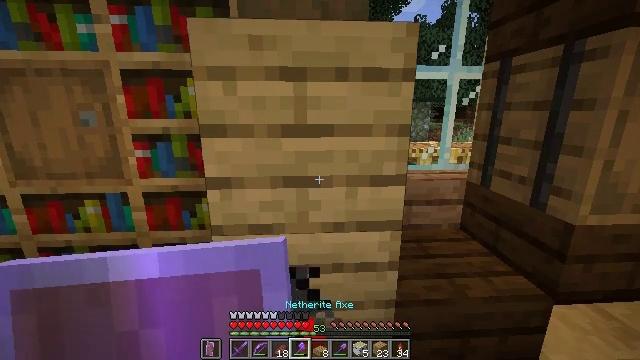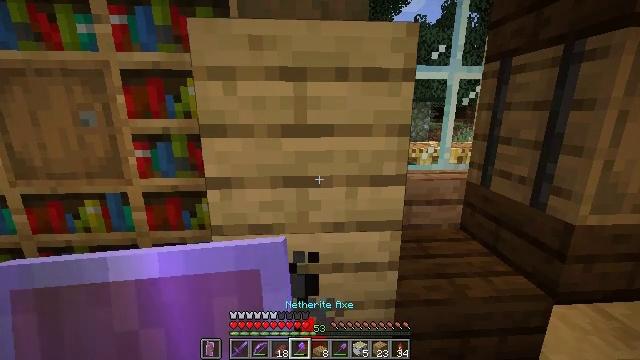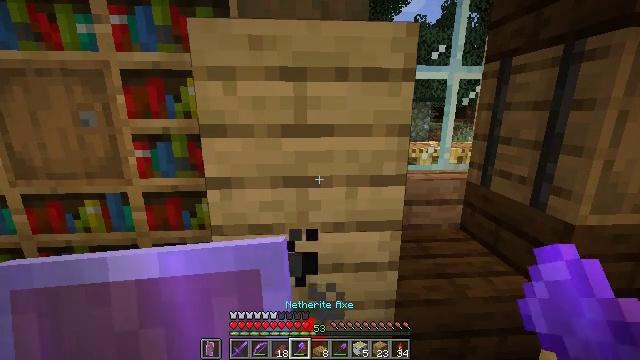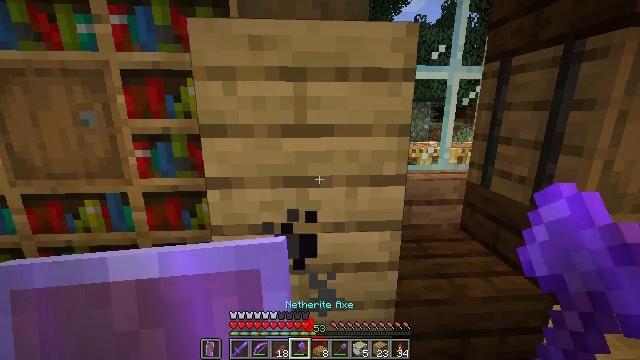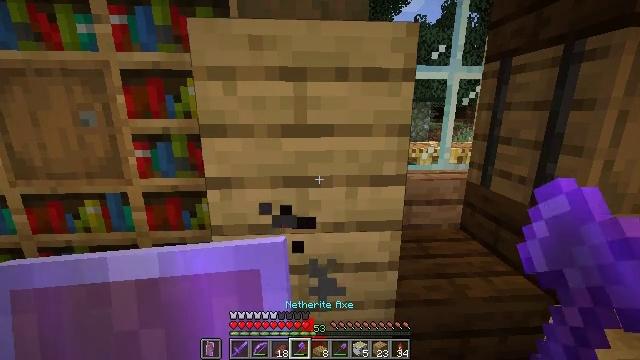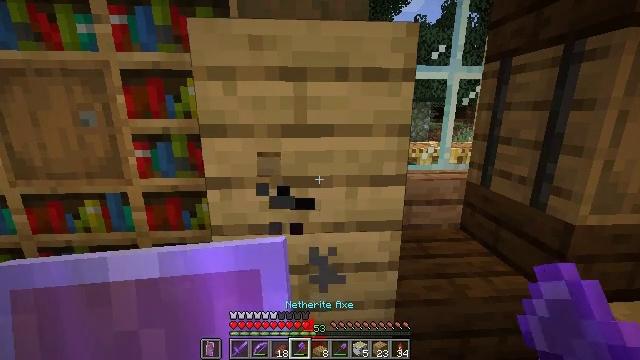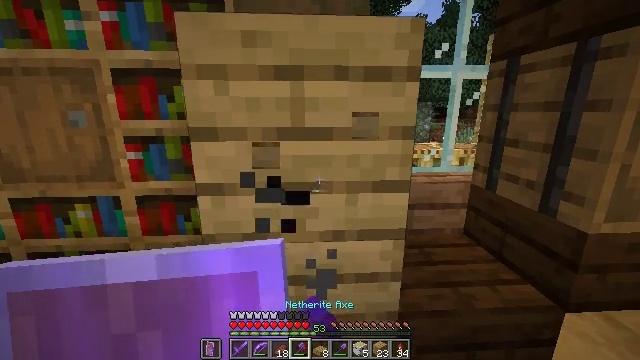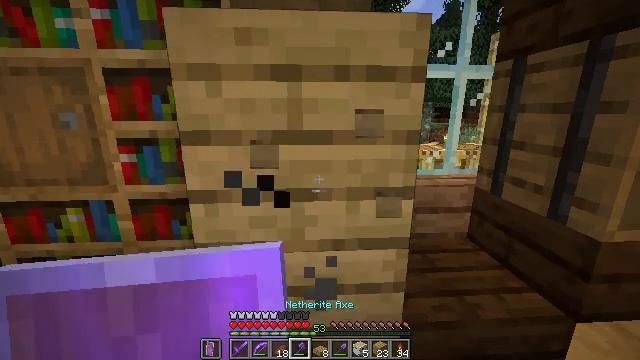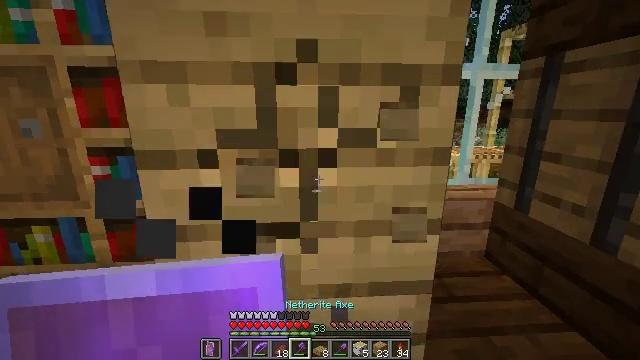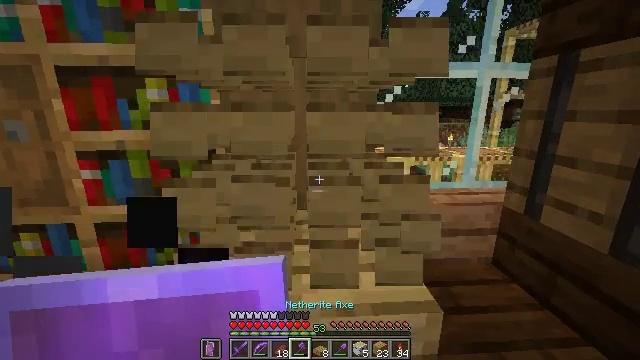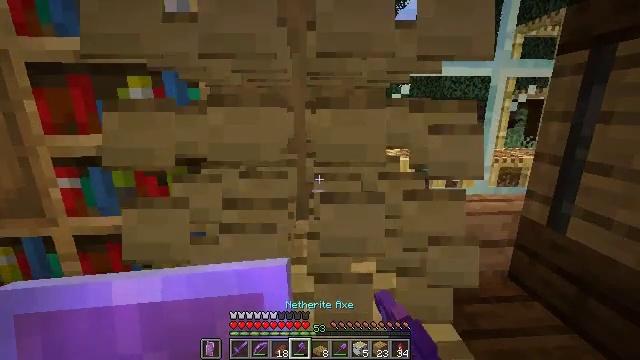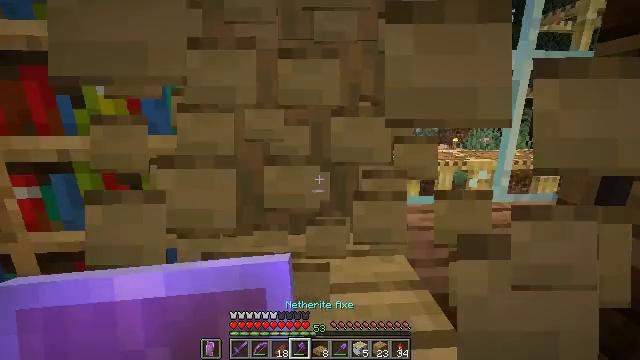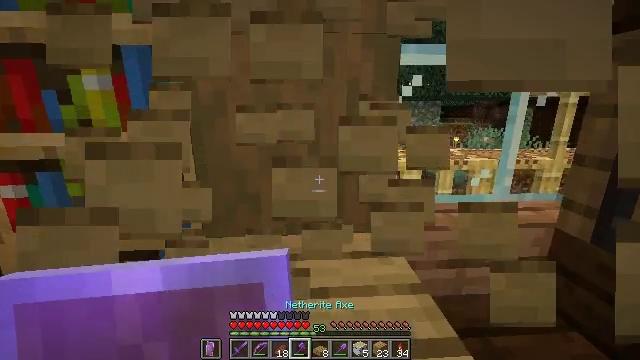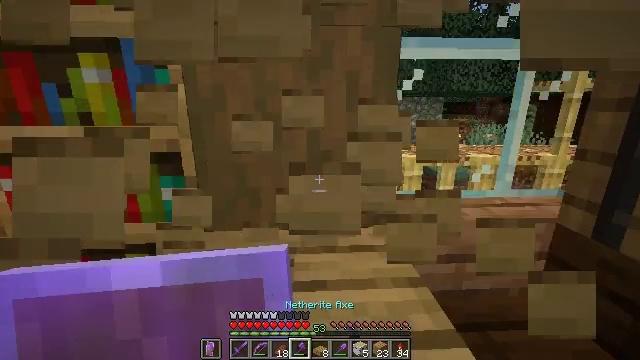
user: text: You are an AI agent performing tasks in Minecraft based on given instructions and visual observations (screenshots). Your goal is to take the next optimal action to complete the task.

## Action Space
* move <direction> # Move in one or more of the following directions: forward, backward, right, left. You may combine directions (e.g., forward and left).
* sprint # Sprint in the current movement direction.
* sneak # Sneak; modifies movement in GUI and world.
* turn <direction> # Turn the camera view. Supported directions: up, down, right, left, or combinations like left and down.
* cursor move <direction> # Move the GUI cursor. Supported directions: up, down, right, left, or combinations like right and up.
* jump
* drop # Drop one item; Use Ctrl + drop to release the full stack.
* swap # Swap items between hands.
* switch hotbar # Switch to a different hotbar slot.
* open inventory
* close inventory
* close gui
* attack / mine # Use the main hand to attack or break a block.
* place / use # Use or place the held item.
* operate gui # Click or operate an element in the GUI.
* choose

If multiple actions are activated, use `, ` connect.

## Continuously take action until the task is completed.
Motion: motion action
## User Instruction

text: Collect the oak planks from the structure.
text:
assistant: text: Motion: no_op
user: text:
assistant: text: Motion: no_op
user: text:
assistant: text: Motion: no_op
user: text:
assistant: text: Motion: no_op
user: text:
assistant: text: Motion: attack / mine
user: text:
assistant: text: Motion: move forward, attack / mine
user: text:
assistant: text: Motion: move forward, attack / mine
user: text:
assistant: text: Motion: move forward, attack / mine
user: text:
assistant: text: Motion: move forward, attack / mine
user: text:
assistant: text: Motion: move forward
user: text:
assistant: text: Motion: move forward
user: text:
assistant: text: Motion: move forward
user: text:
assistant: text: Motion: no_op
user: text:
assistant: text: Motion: no_op